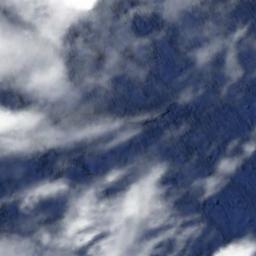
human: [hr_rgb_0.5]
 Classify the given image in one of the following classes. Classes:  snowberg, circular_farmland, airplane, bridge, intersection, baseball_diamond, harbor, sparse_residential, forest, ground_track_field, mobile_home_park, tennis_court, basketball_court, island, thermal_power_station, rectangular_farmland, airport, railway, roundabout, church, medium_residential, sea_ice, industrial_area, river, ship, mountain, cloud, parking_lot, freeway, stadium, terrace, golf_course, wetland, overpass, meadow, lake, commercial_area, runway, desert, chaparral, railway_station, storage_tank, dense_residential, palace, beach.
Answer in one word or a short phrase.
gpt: cloud